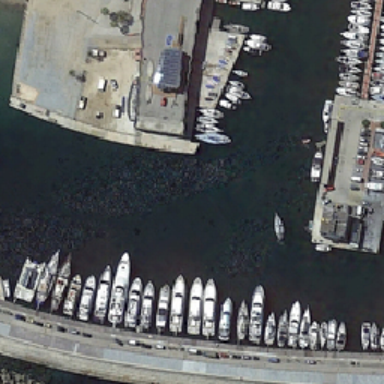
Many ships anchored at the harbor .